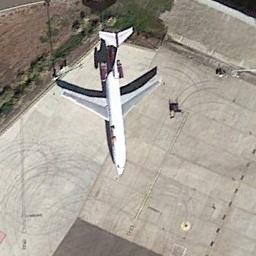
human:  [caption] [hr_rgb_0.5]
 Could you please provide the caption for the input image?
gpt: A white plane parked at the corner of the ground .

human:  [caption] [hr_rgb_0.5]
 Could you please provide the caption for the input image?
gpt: A plane parked on the open area and the lawn beside .

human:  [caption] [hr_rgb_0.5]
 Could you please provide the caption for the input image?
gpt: A plane parked on a clearing .

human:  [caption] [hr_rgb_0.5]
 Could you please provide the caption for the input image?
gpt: A plane is parked on the open space beside the grass and bare land .

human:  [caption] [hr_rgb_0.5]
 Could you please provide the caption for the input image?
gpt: A plane is on the ground beside the grass .